Aerial crown-view tile of a tropical tree (Barro Colorado Island, Panama), acquired 20250217:
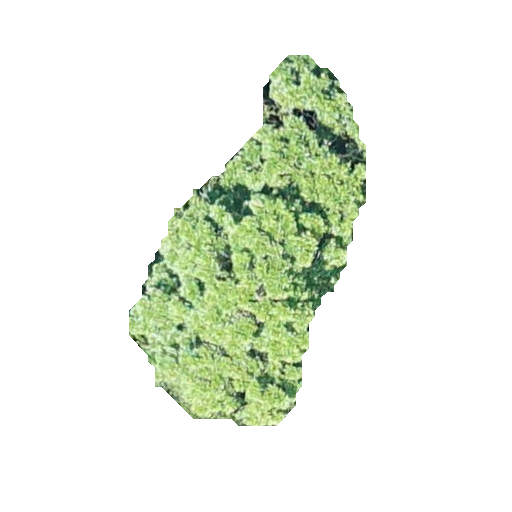
Species: Simarouba amara
GBIF accepted scientific name: Simarouba amara
Crown area: 76.112 m²